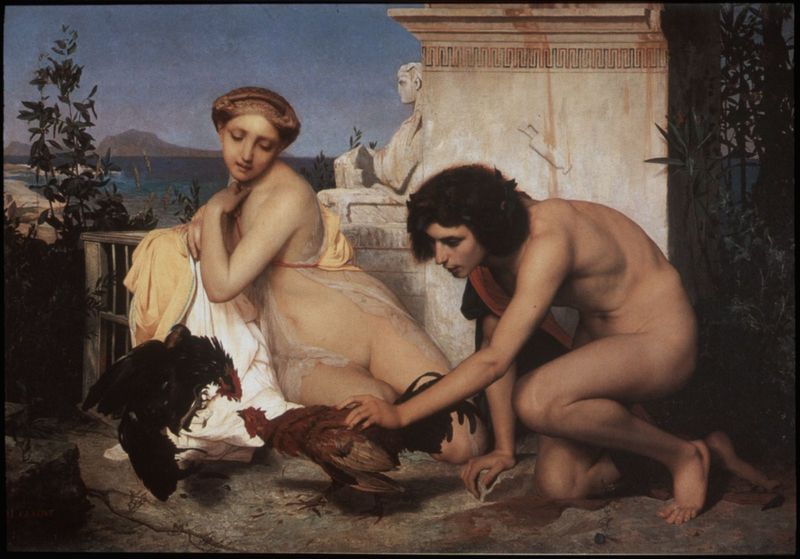
Titel: Hahnenkampf
Künstler: Jean-Léon Gérôme
Institution: Paris, Musée d’Orsay
Schlagwörter: akt, berg, gemälde, mann, meer, nackt, wasser, frauen, landschaft, see, frau, marmor, paar, locken, statue, scham, antike, kämpfen, manierismus, griechisch, tempel, hahn, huhn, klassik, mamor, ägyptisch, henne, hähne, vukan, ägyphtisch